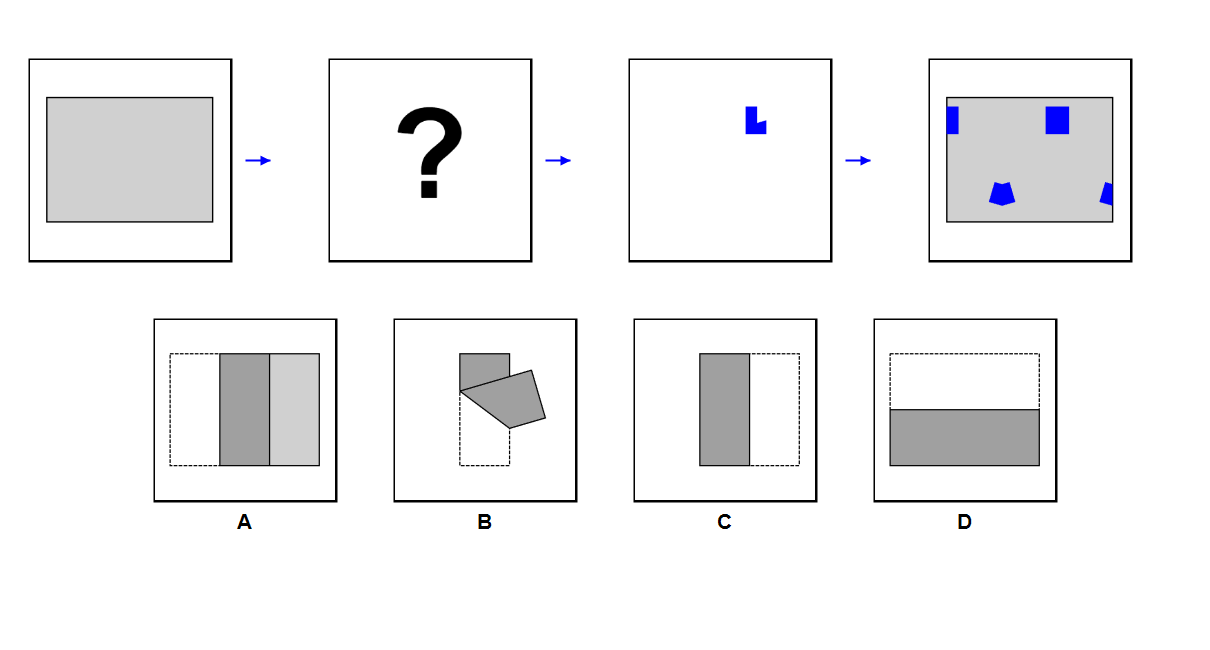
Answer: D